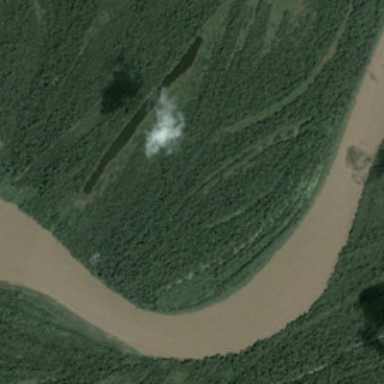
Many green trees are in two sides of a curved river .